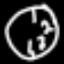
Label: clock